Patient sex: F
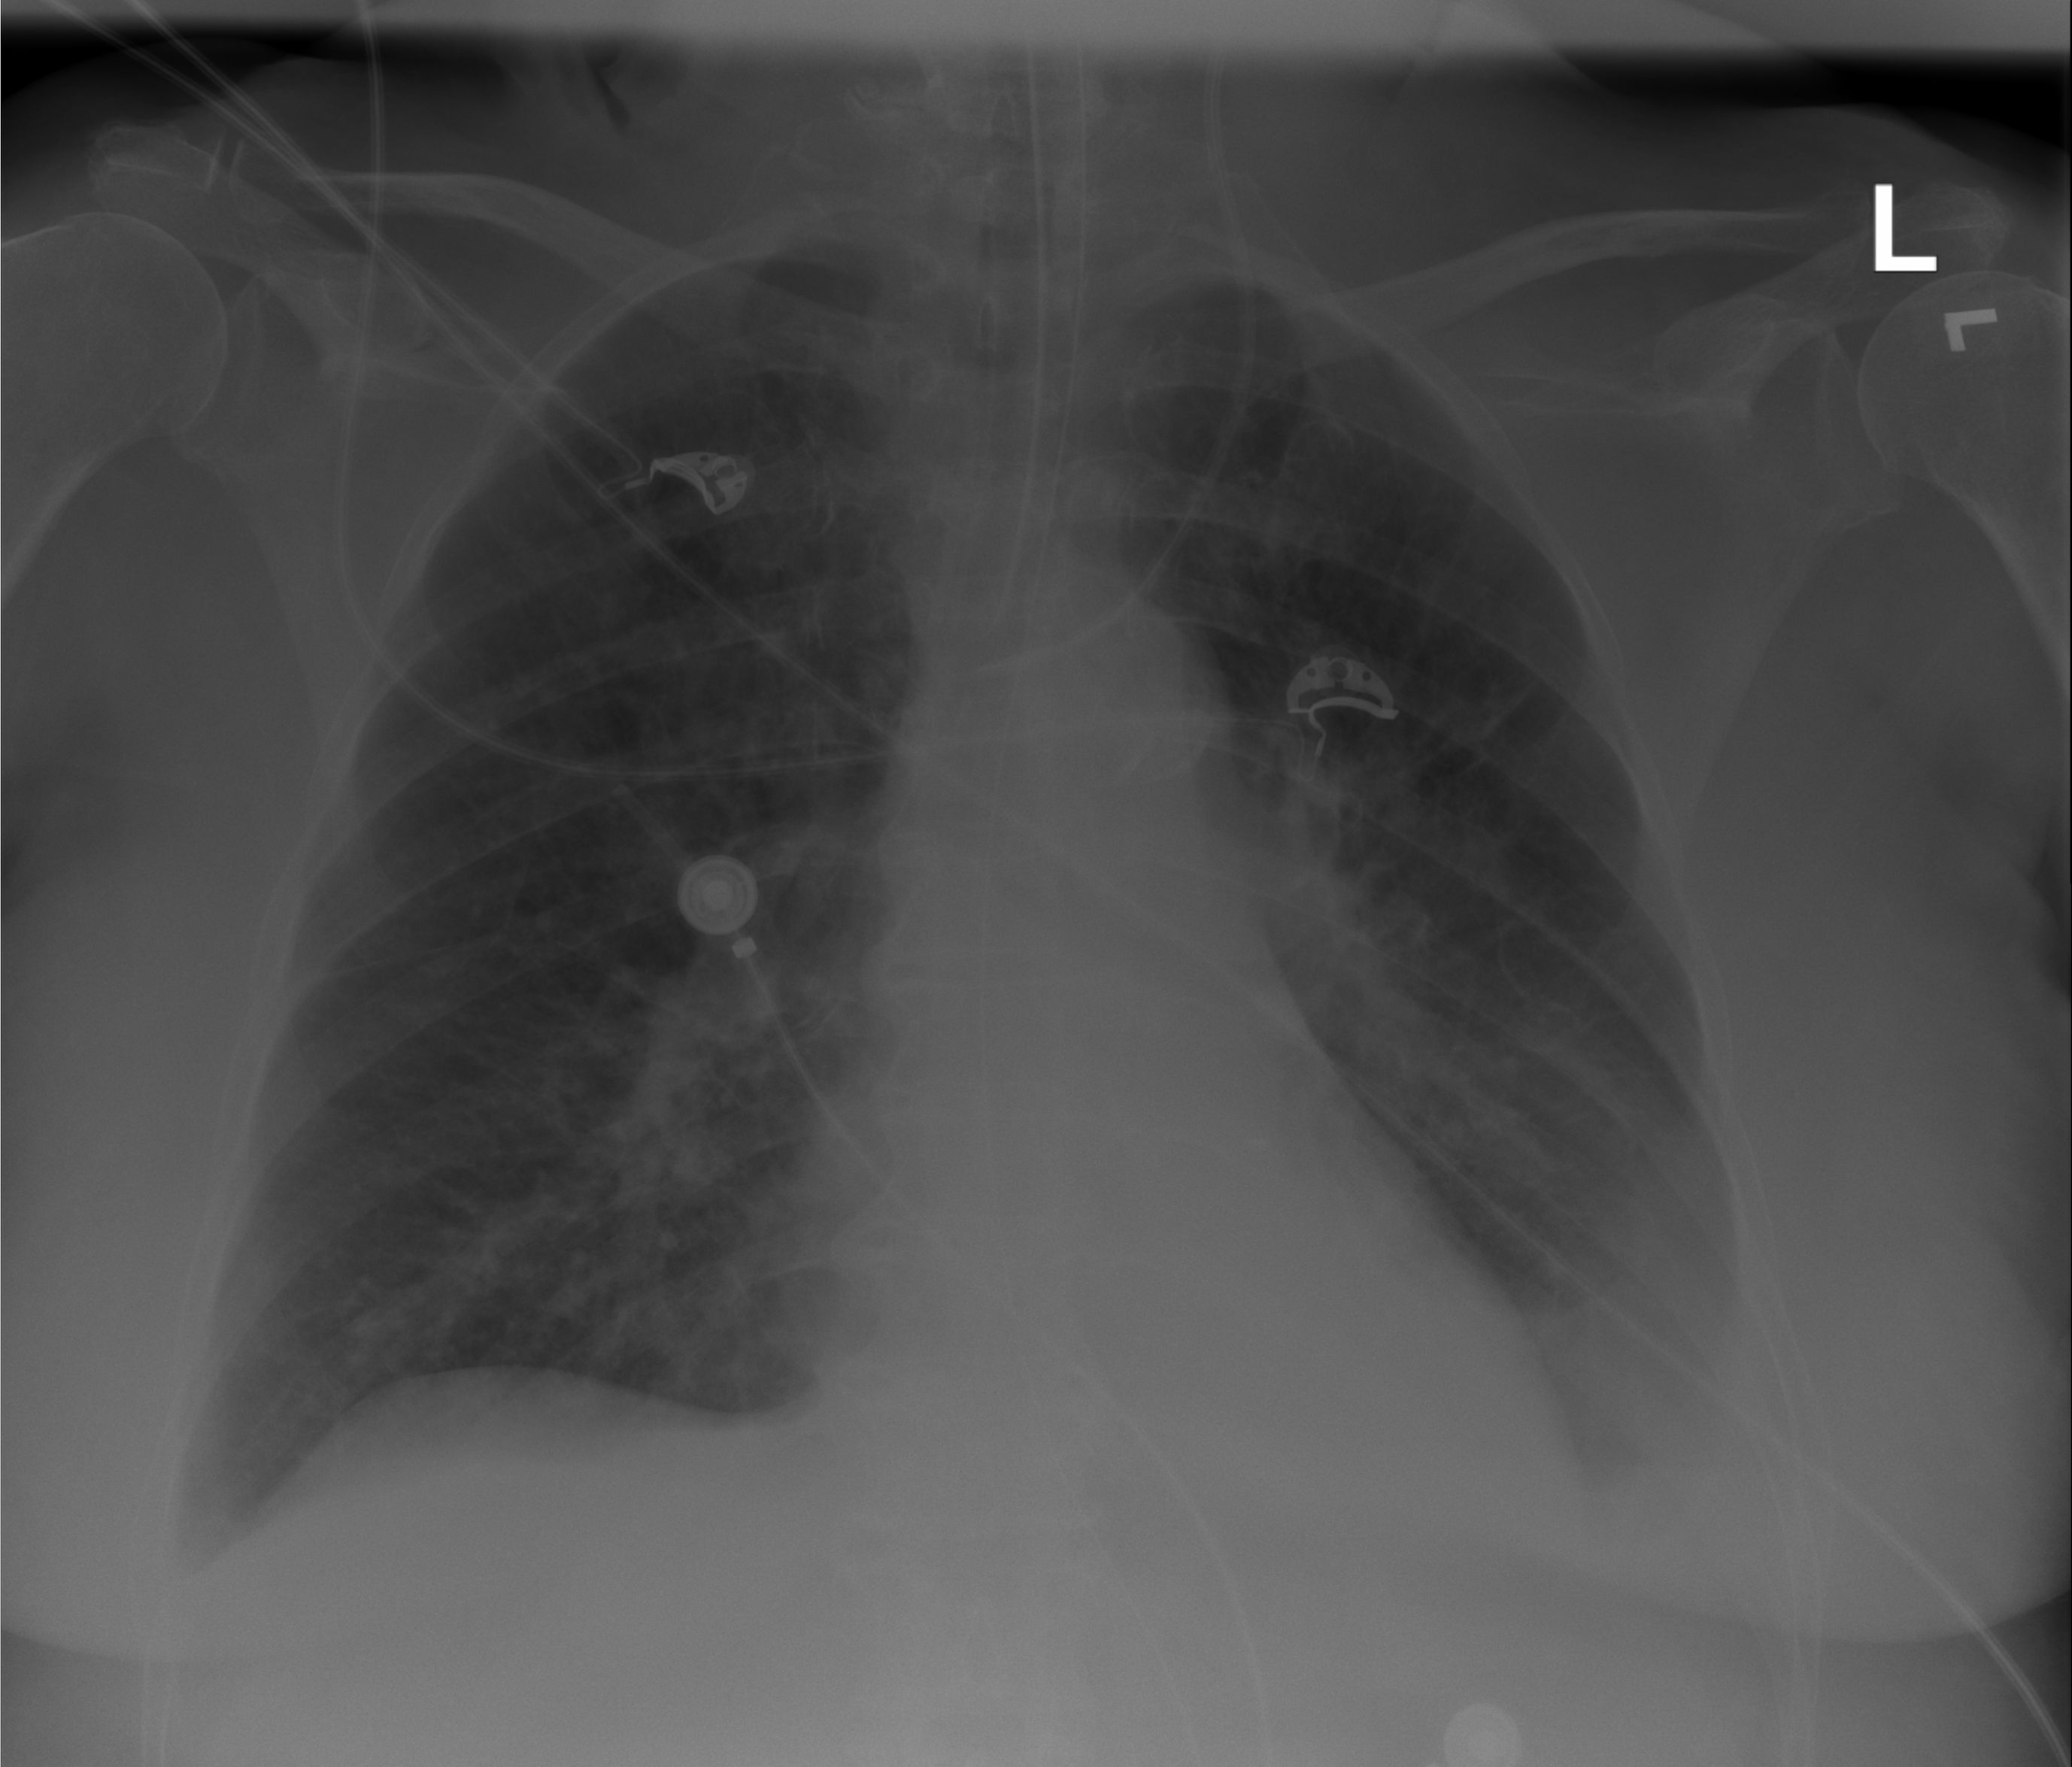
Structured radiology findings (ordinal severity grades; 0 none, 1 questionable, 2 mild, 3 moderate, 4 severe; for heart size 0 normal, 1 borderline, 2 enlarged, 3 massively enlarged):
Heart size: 0
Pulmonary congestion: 0
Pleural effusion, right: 0
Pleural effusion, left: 2
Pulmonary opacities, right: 0
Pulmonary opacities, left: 0
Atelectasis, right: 1
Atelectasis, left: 2